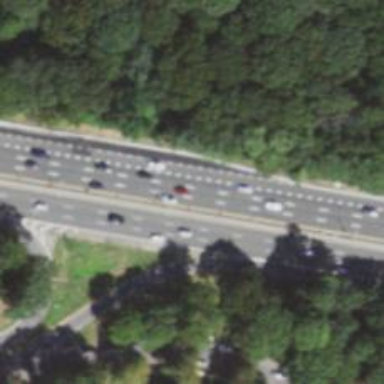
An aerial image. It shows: Motorway junction.